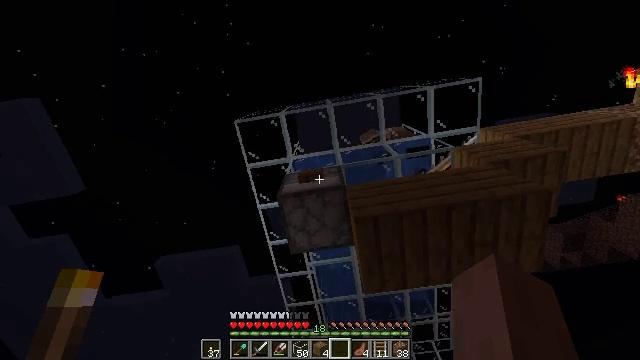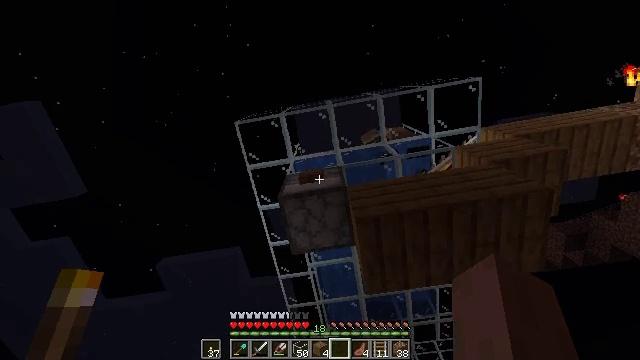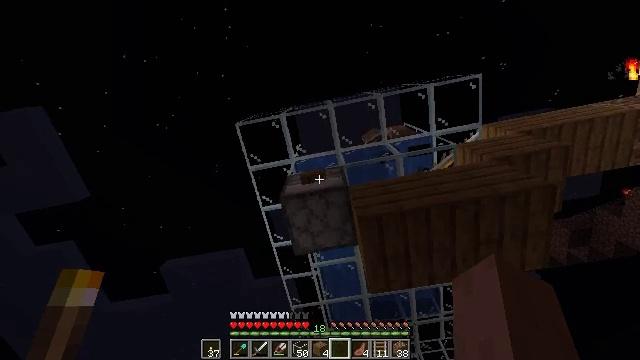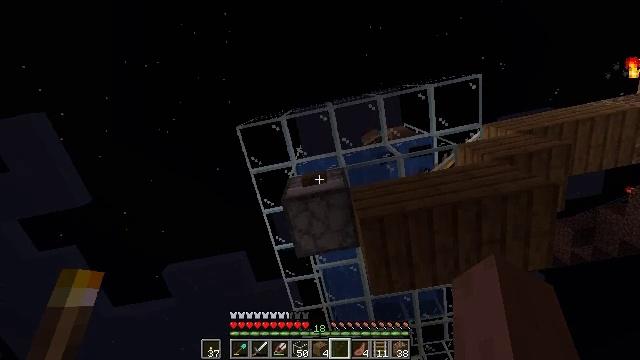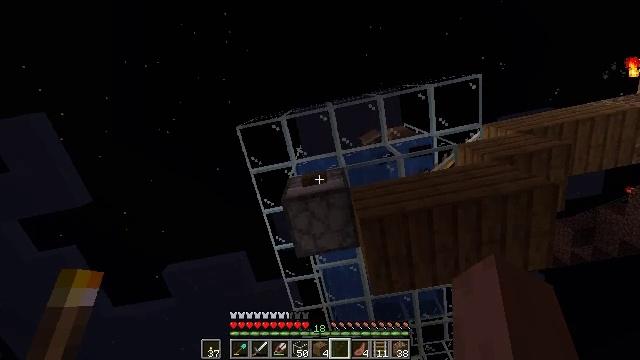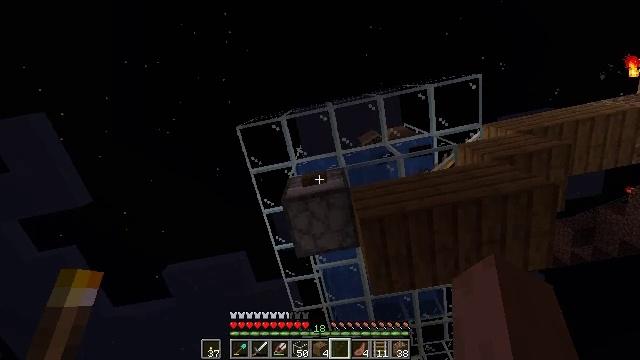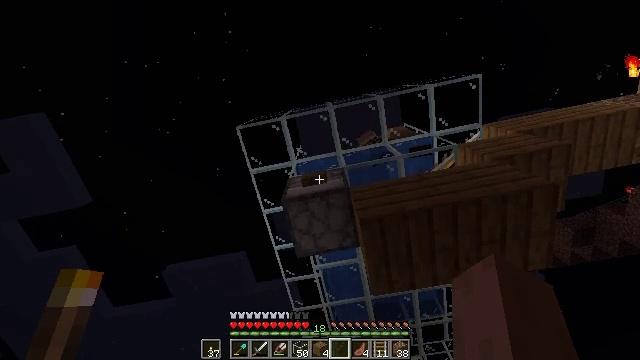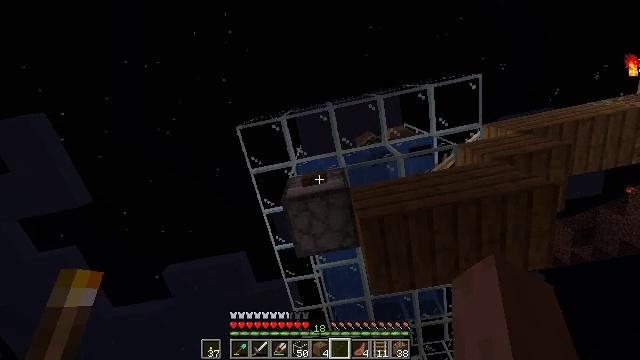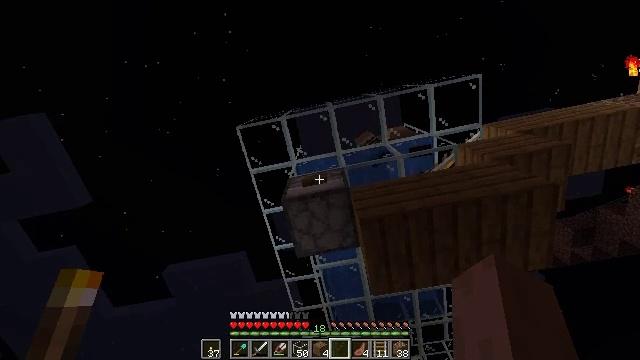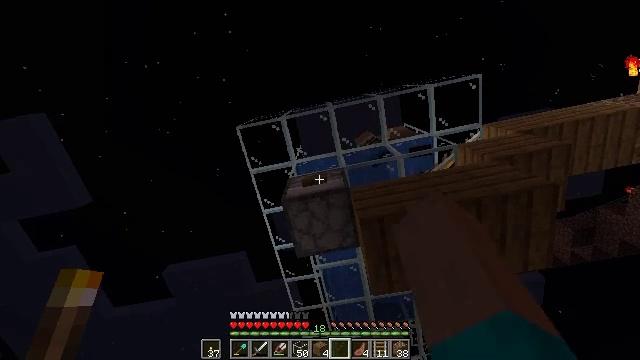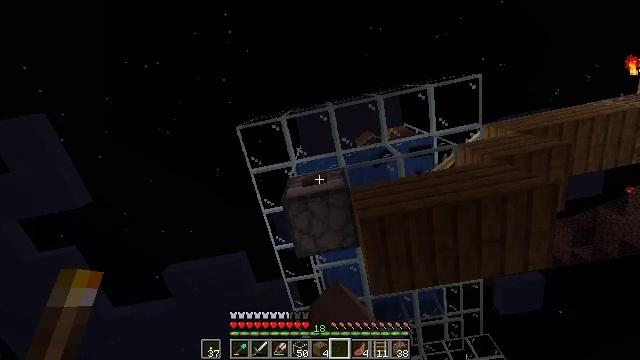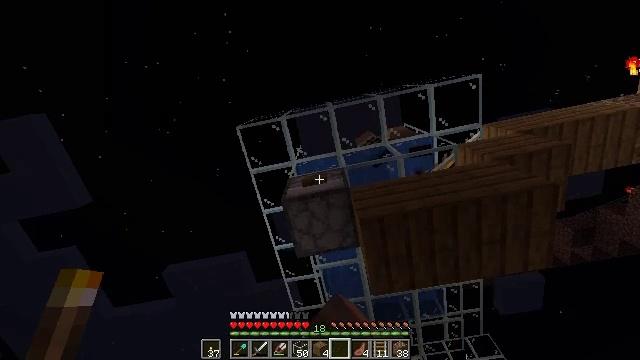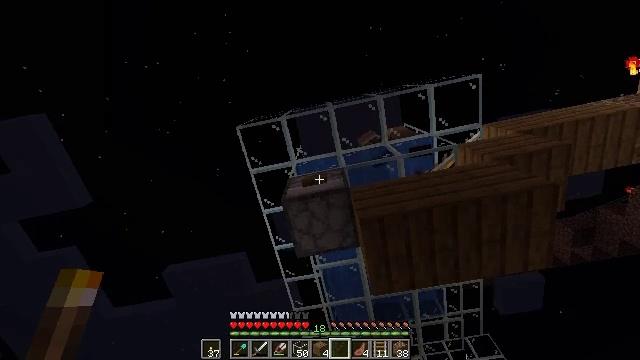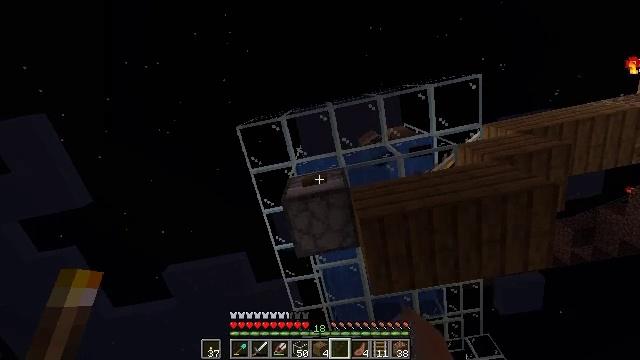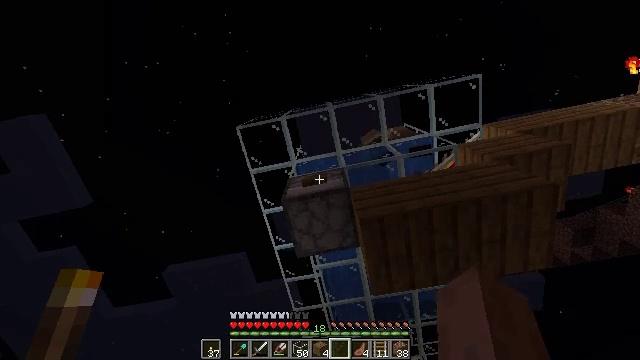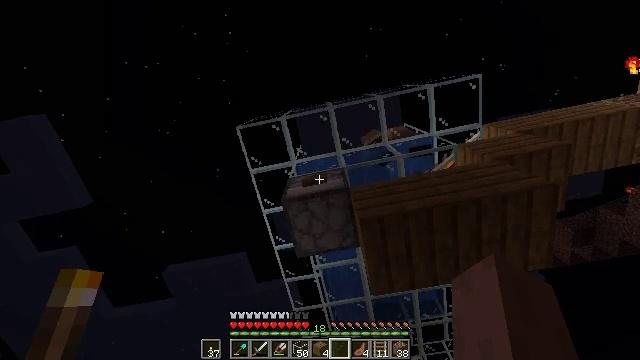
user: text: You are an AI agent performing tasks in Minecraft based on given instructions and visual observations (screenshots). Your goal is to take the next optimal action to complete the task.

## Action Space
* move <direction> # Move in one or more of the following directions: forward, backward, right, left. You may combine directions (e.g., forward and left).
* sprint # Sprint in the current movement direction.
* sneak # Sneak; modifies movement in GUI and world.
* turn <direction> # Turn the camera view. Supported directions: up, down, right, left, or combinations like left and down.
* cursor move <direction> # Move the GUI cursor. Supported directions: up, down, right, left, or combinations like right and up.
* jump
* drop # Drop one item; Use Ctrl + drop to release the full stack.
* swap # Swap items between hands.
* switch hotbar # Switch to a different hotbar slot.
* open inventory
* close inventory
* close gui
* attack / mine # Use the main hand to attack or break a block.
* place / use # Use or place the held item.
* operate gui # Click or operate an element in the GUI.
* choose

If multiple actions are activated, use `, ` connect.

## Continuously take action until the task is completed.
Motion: motion action
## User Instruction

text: Attack the glass to break it.
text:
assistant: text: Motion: no_op
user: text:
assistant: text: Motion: turn left
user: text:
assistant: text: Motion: no_op
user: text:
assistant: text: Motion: no_op
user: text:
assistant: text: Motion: no_op
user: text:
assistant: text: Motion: no_op
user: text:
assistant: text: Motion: no_op
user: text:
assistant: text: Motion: use / place
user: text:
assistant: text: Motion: use / place
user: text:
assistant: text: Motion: use / place
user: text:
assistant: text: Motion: use / place
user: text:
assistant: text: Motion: no_op
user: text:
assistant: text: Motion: no_op
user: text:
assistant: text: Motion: no_op
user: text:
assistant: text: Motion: no_op
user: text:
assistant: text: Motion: no_op
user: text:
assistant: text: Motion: no_op
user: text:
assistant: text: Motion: turn right and down
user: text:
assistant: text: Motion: turn right and down
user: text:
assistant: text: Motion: turn right and down
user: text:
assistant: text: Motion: turn right and down
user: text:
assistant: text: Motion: turn right and down
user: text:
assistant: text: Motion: turn right and down
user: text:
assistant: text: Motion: turn right and down
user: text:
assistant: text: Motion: no_op
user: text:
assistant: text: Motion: no_op
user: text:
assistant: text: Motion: no_op
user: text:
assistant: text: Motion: no_op
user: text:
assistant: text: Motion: move forward
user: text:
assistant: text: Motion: move forward